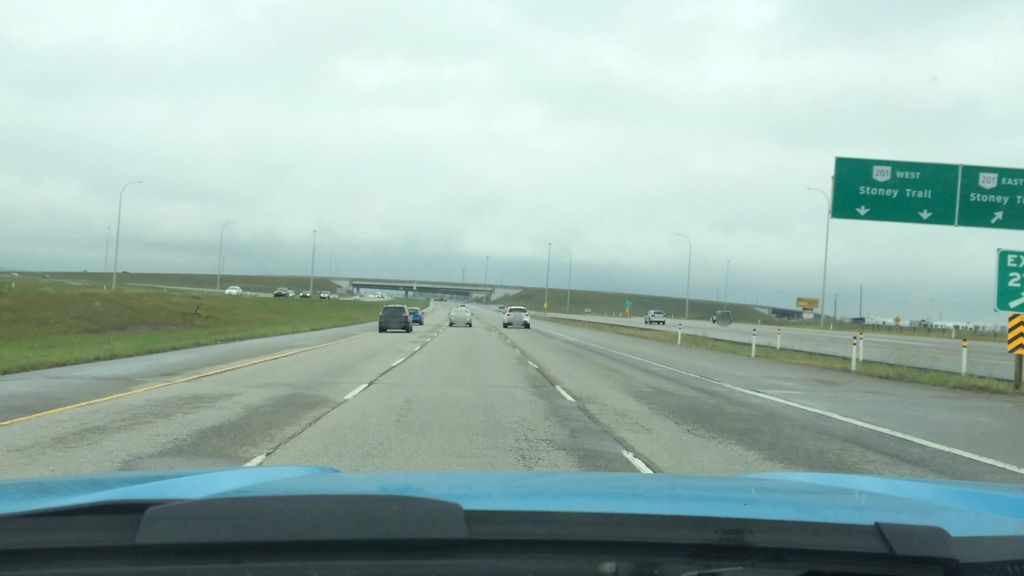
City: calgary